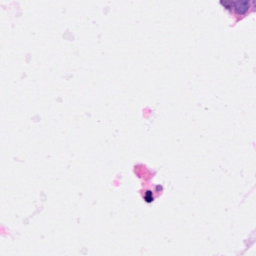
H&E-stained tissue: Breast